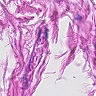
Metastatic tissue present: no